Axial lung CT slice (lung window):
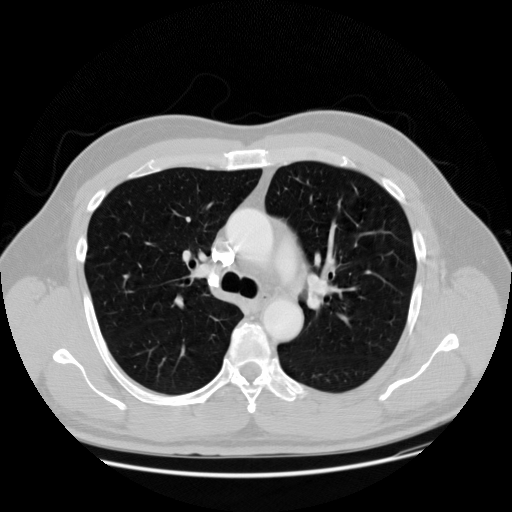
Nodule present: no